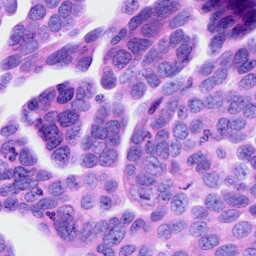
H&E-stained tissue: Ovarian